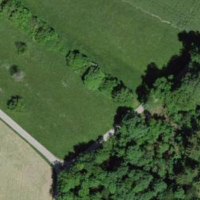
EUNIS habitat code: 52
Species observed at this site:
Cornus sanguinea